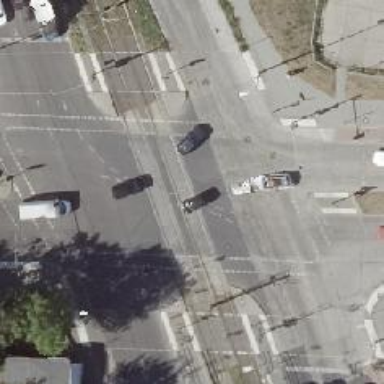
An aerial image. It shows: Tram level crossing on railway.